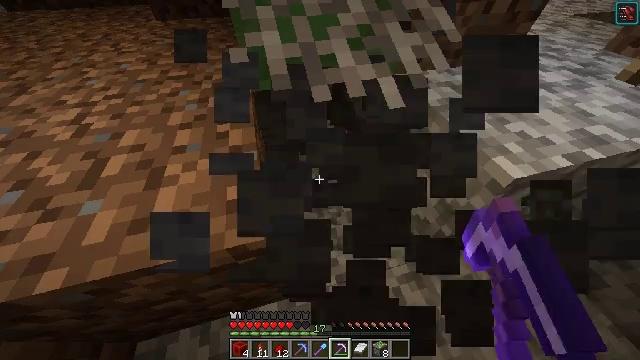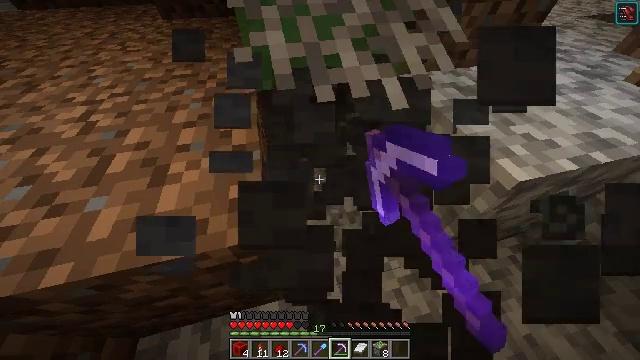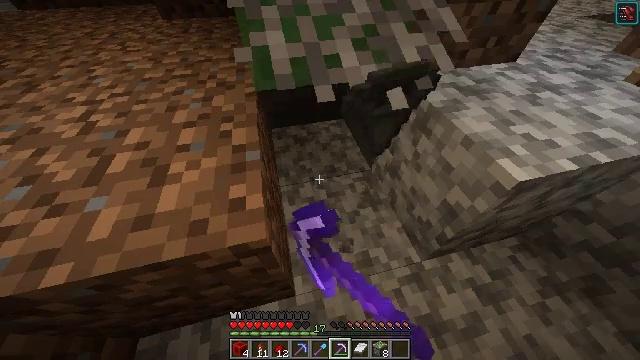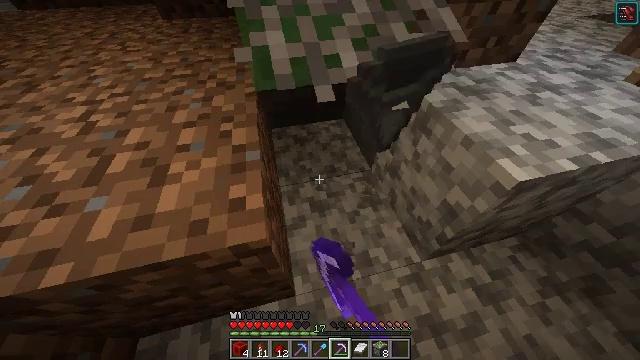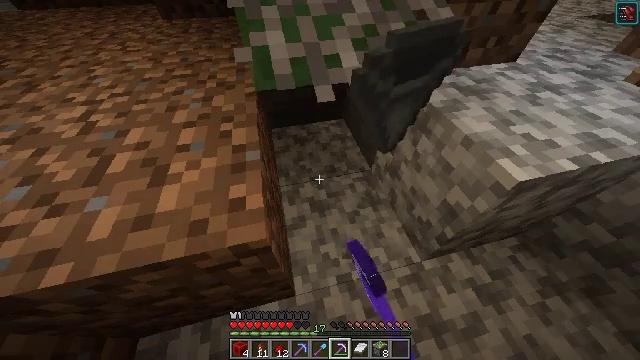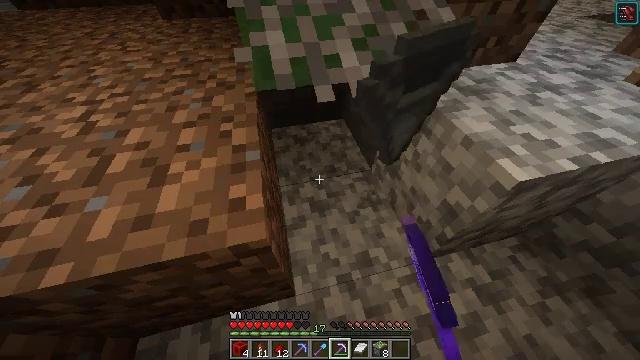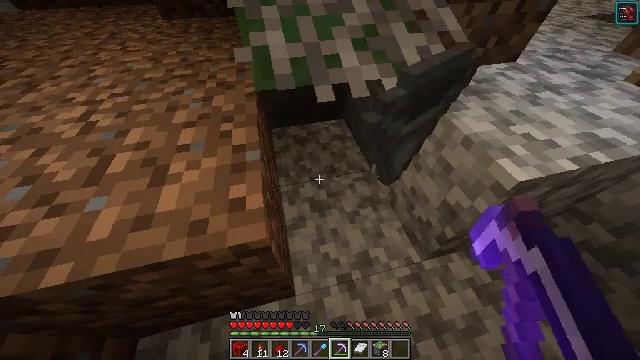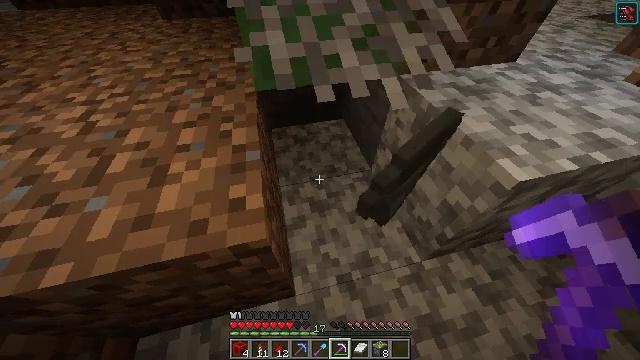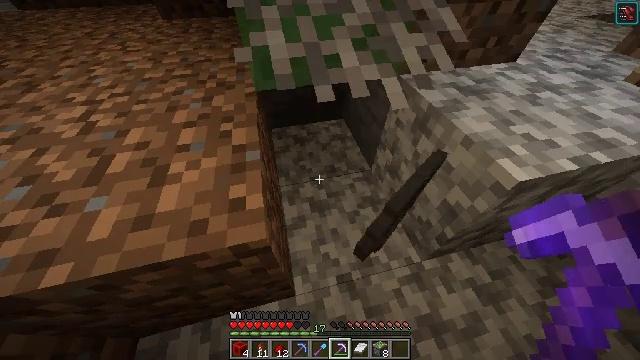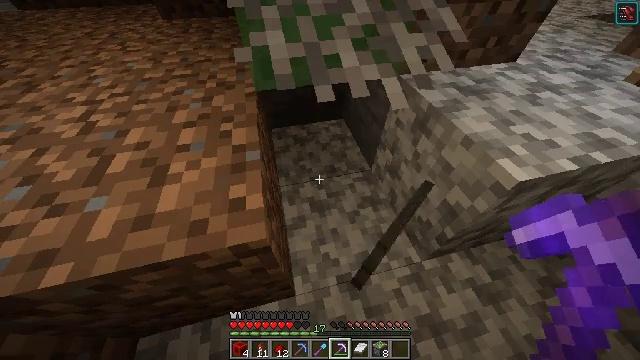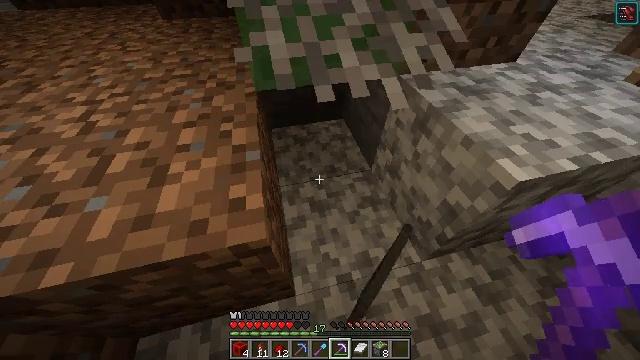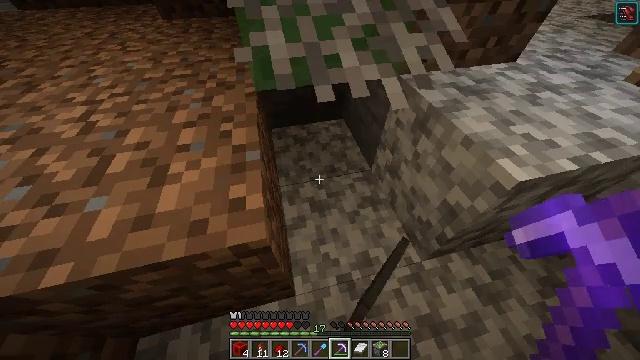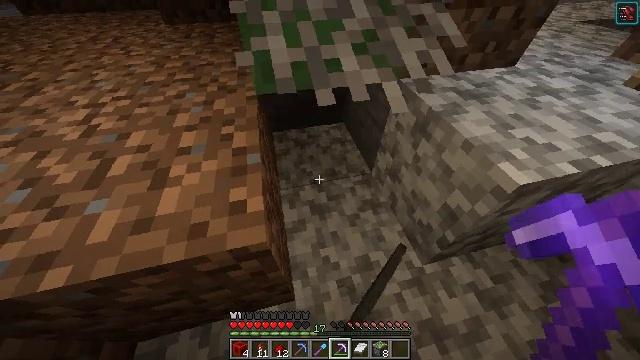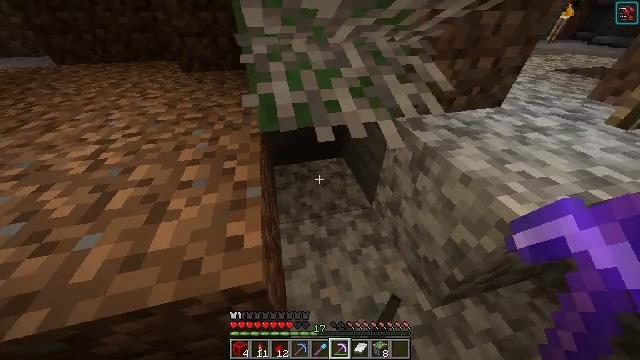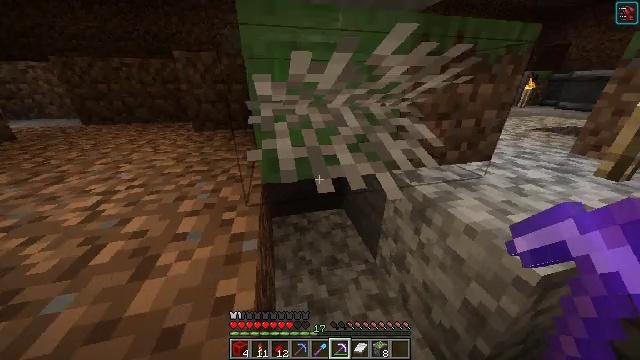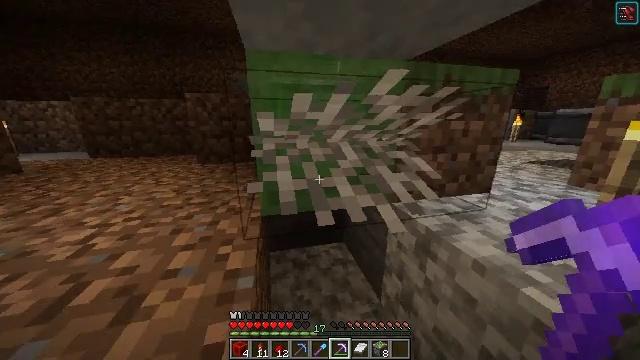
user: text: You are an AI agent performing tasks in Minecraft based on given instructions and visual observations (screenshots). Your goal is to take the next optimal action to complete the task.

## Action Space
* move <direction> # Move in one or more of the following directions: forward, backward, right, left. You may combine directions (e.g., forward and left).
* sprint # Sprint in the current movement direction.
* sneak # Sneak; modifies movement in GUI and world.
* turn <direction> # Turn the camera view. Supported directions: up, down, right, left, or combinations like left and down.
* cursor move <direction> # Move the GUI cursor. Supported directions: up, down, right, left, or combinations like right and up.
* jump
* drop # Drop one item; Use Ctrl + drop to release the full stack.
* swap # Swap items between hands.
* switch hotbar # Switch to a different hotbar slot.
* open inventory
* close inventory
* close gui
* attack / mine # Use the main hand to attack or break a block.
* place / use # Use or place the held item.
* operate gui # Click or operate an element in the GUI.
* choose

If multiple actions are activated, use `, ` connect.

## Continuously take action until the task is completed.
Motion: motion action
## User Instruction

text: Extract the dead fire coral wall fan from its surface.
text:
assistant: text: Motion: turn left
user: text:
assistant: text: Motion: no_op
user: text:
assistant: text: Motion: no_op
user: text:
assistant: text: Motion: no_op
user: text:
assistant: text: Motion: no_op
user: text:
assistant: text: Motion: no_op
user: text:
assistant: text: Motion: no_op
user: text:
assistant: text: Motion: no_op
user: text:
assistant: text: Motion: no_op
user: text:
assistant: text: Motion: no_op
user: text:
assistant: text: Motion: no_op
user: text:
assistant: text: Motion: no_op
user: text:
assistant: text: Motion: turn up
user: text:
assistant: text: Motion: turn up
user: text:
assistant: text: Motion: turn up
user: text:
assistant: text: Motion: turn up
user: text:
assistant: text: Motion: turn up
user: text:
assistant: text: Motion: turn up
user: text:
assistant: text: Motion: no_op
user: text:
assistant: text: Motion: no_op
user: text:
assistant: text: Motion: no_op
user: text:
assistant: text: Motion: no_op
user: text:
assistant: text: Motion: attack / mine
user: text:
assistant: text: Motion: attack / mine
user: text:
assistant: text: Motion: attack / mine
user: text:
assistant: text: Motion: attack / mine
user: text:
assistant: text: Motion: attack / mine
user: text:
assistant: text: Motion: attack / mine